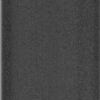
Label: dusty